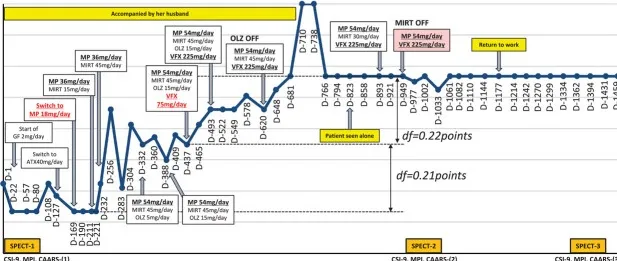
Course of treatment and subjective parameters. Additional MP and VFX interventions that may have contributed to the improvement in the patient's nociplastic pain status are highlighted in red underlined font. Subsequent changes in MP and VFX doses are shown in black bold underlined font. (B) EQ-5D score.
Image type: chart (chart)